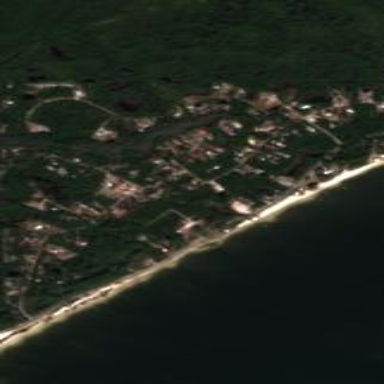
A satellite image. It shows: Beautiful beach with natural surroundings.